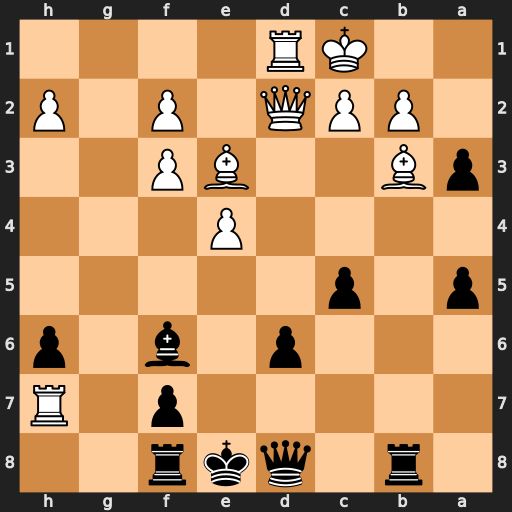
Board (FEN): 1r1qkr2/5p1R/3p1b1p/p1p5/4P3/pB2BP2/1PPQ1P1P/2KR4
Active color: b
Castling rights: -
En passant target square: -
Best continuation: a2 Bxa2 Bxb2+ Kb1 Bc3+